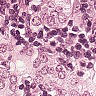
Metastatic tissue present: yes